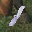
Label: 1